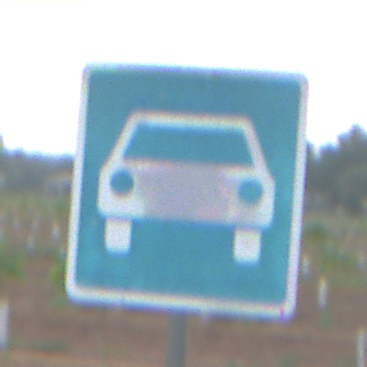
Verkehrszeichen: Kraftfahrstrasse
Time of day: SunriseSunset
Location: Outdoor (Nature)
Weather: PartlyCloudy
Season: NotSpecified
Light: Natural